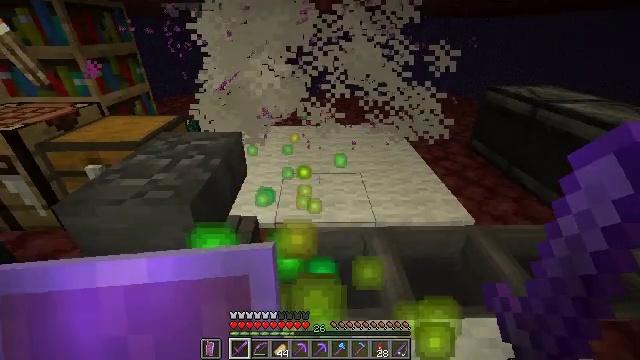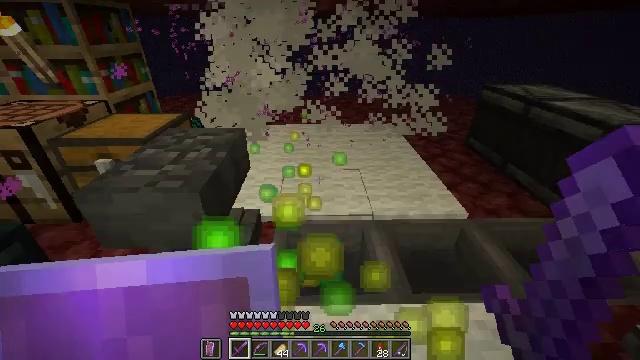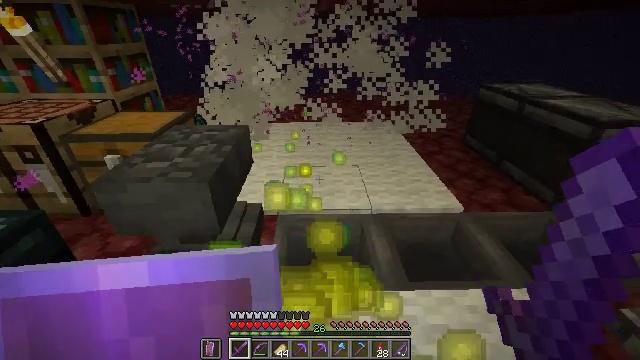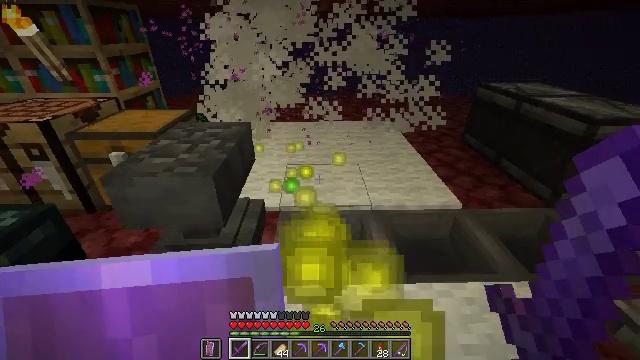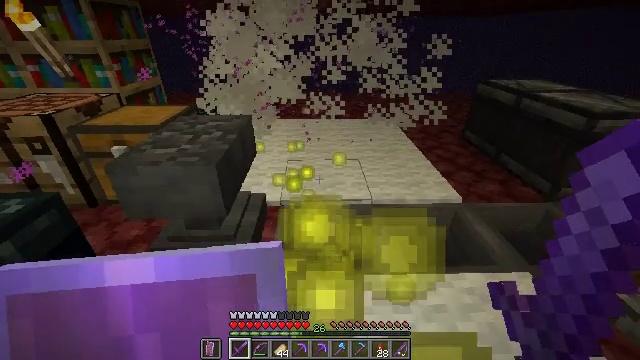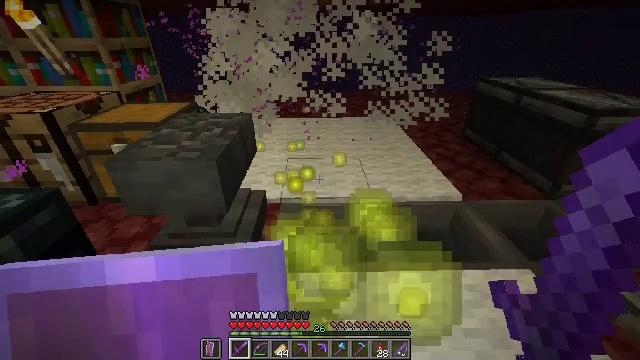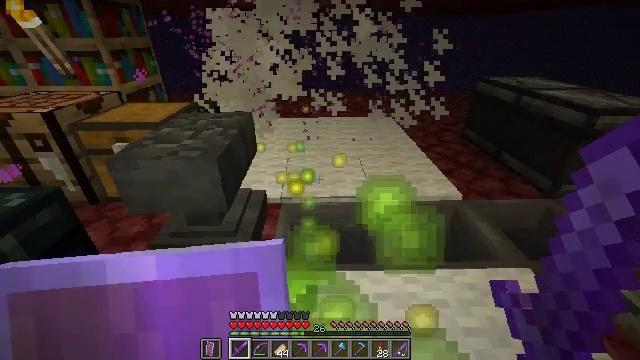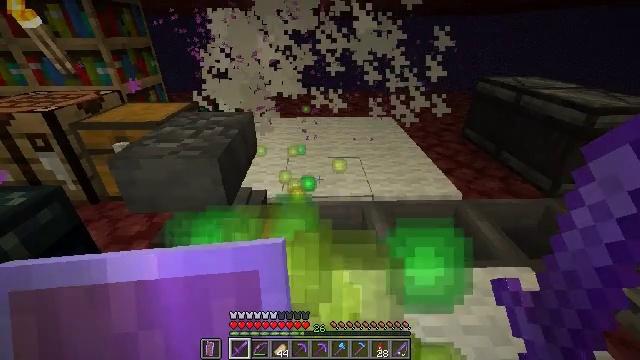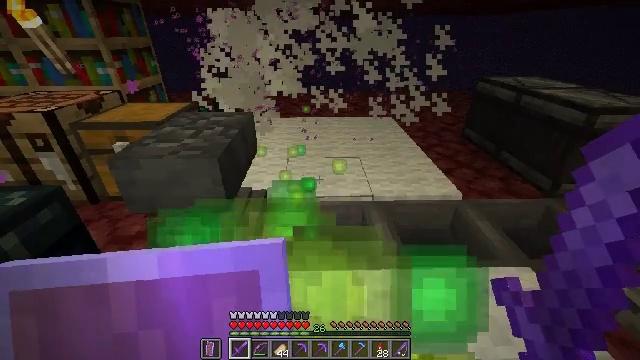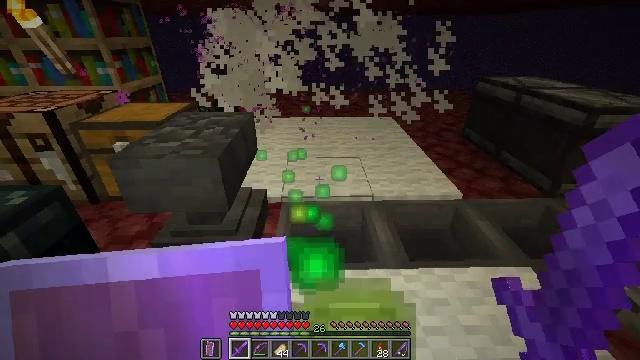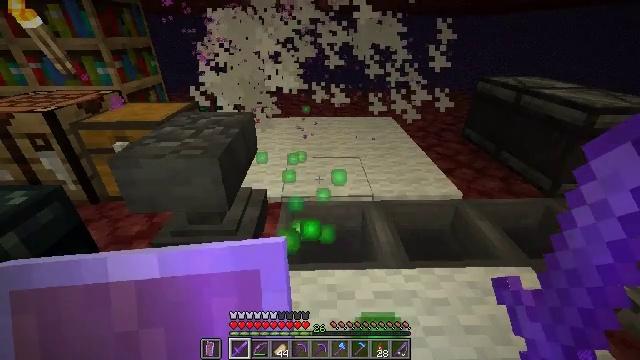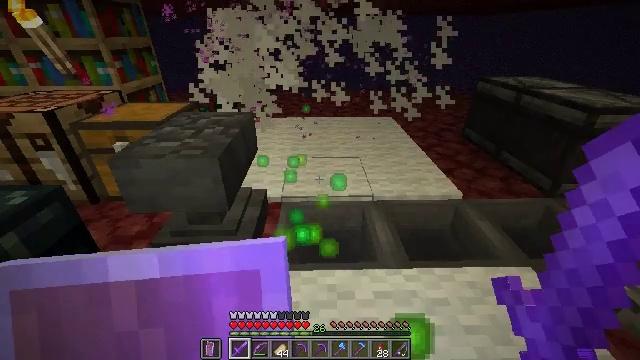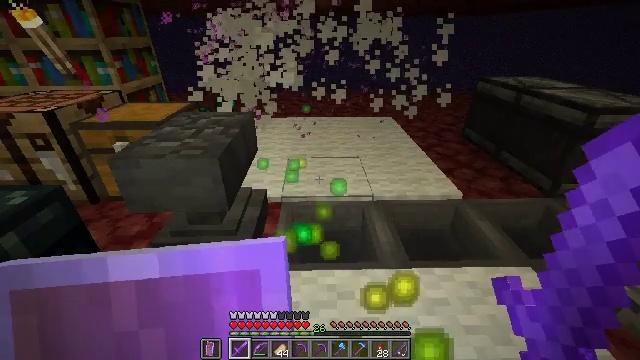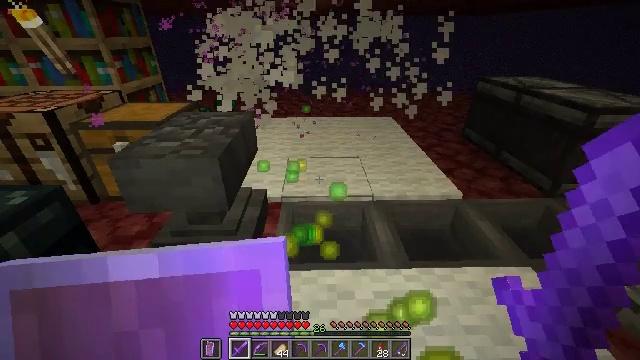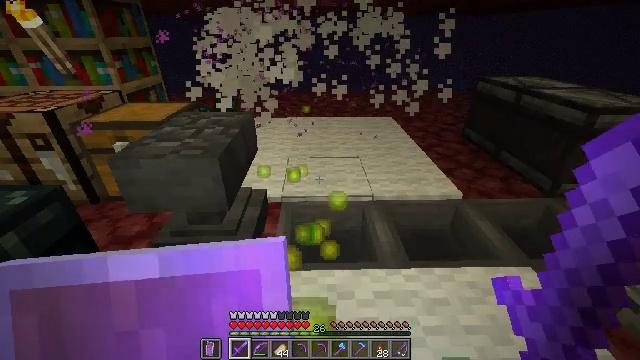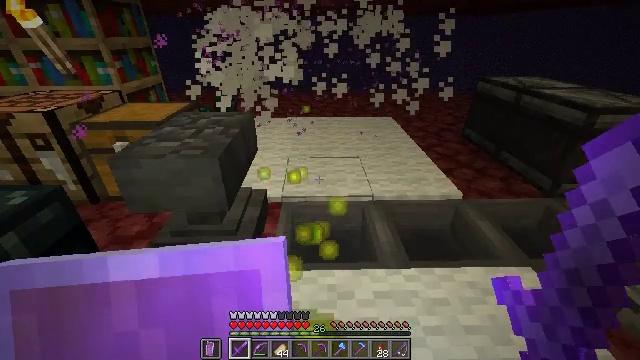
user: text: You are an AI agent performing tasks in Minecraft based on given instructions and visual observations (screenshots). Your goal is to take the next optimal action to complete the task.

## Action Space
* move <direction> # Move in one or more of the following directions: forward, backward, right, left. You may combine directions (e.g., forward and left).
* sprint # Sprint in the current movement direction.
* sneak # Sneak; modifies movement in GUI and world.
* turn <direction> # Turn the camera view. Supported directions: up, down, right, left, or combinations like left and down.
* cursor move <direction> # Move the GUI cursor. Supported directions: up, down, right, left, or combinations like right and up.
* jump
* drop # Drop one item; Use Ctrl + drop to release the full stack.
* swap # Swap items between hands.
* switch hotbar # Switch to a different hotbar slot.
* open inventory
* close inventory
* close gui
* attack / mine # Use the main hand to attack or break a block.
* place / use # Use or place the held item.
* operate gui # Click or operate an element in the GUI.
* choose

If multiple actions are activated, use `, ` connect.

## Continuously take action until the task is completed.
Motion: motion action
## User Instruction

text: Attack the white shulker box to pick it up.
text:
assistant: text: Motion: no_op
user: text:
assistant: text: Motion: no_op
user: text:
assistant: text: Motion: no_op
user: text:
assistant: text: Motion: no_op
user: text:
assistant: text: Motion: no_op
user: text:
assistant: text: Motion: no_op
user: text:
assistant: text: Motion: no_op
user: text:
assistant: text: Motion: no_op
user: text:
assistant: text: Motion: no_op
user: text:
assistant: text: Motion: no_op
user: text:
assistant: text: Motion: no_op
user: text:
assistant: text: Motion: no_op
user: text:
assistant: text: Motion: no_op
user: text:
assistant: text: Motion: no_op
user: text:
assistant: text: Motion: no_op
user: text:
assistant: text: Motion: no_op
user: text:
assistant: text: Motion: no_op
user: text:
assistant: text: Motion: open inventory
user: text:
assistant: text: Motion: open inventory
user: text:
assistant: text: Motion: open inventory
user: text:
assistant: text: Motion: open inventory
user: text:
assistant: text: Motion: no_op
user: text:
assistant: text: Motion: no_op
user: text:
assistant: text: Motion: no_op
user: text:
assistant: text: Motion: no_op
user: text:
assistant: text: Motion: no_op
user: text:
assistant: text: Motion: no_op
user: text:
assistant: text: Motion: no_op
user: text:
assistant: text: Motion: no_op
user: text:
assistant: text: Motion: no_op